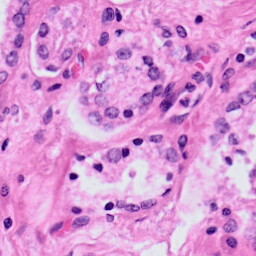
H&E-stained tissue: Prostate